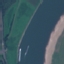
Land use / land cover class: River